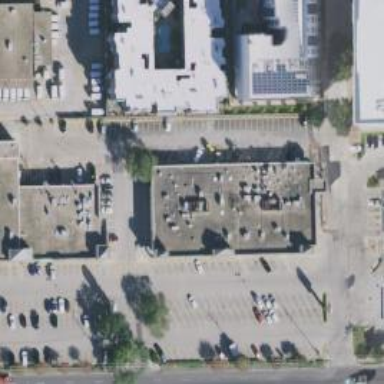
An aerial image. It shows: Healthcare clinic is depicted in the image.